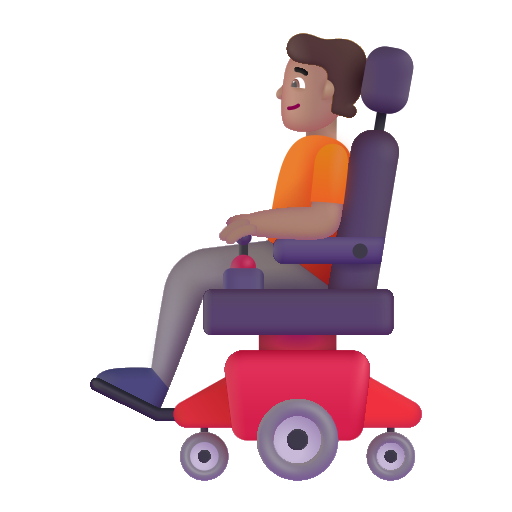
person in motorized wheelchair color